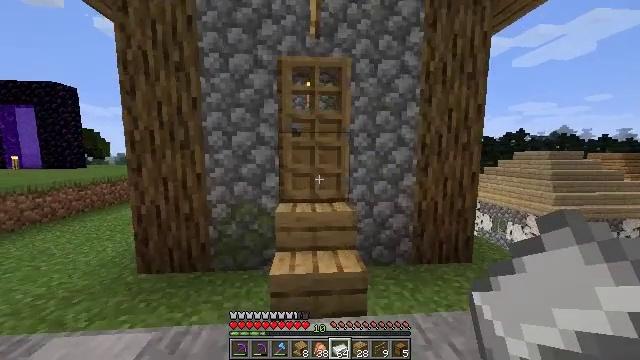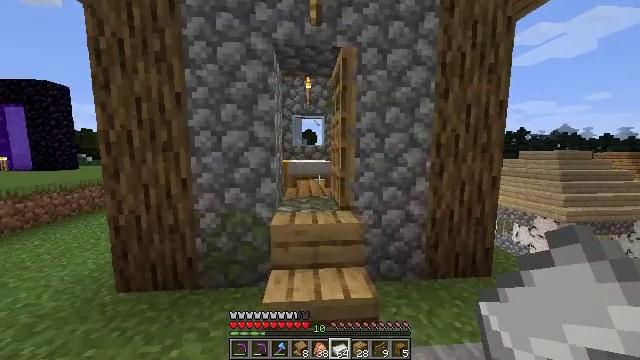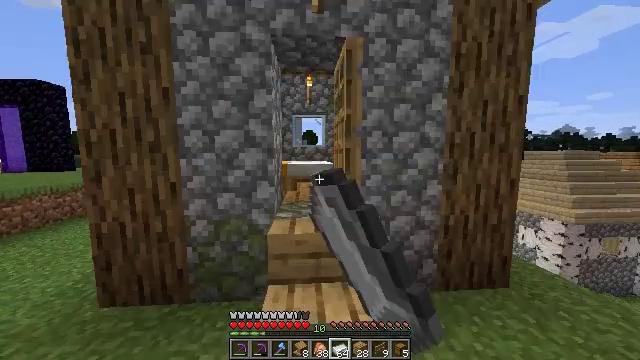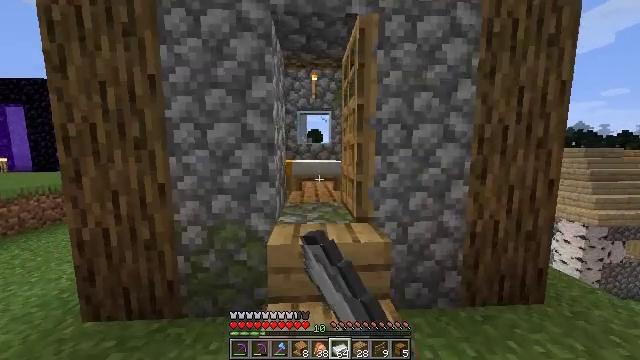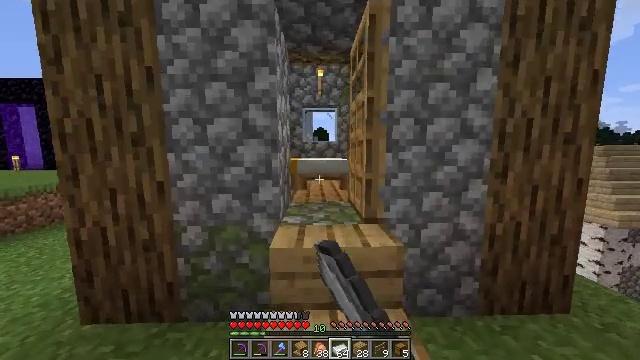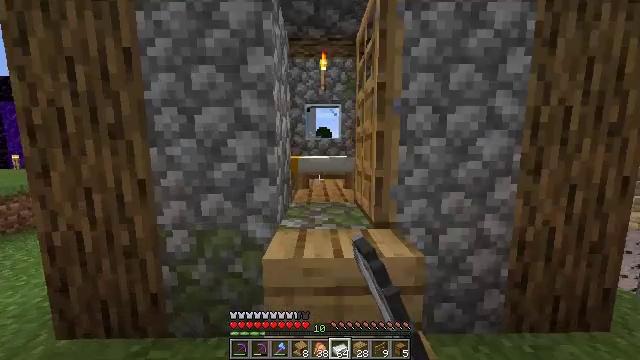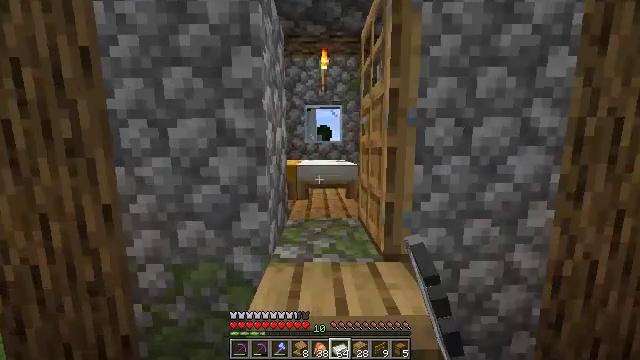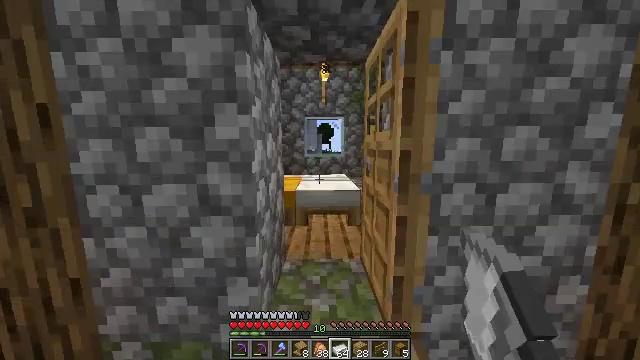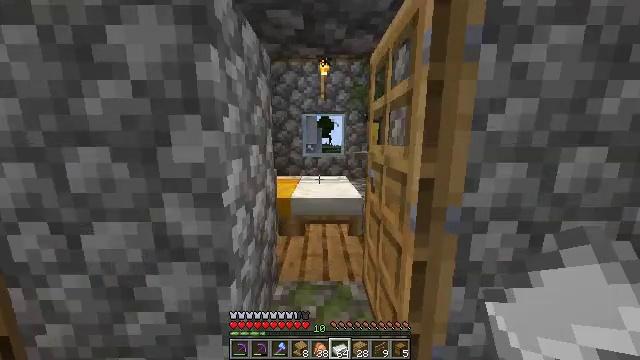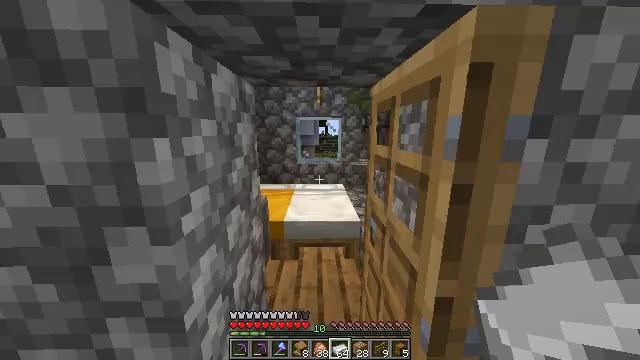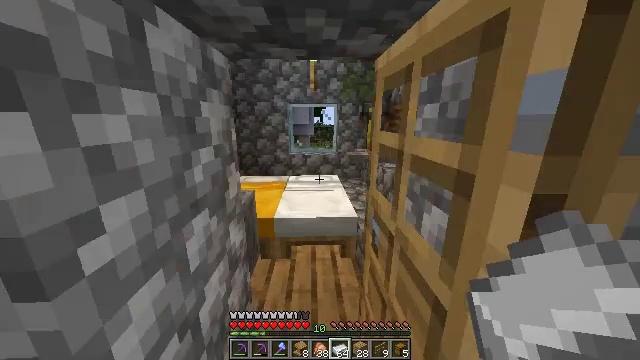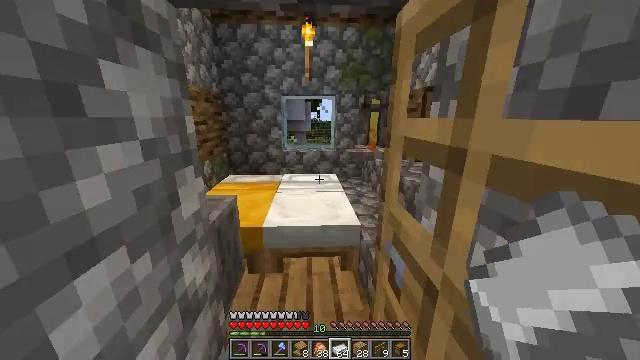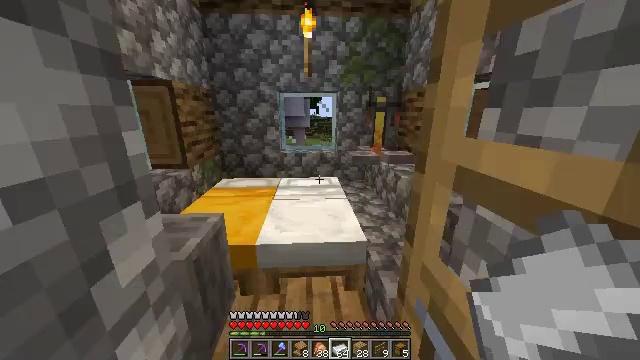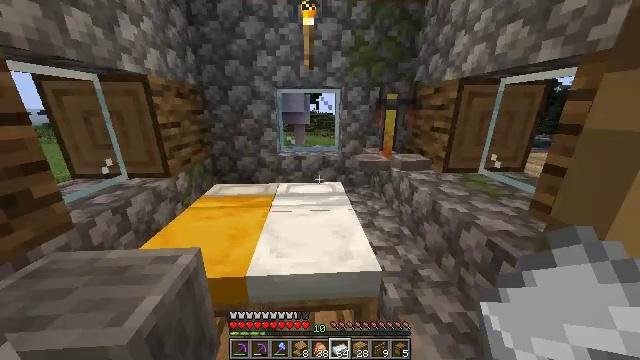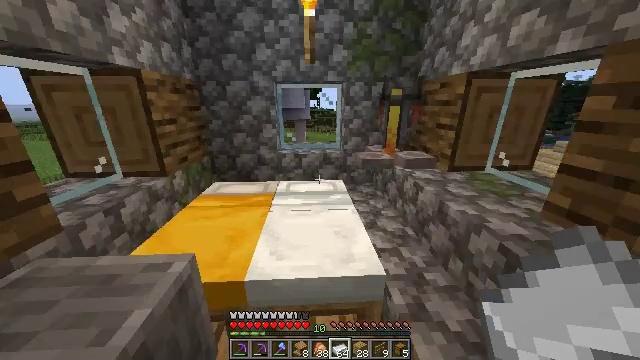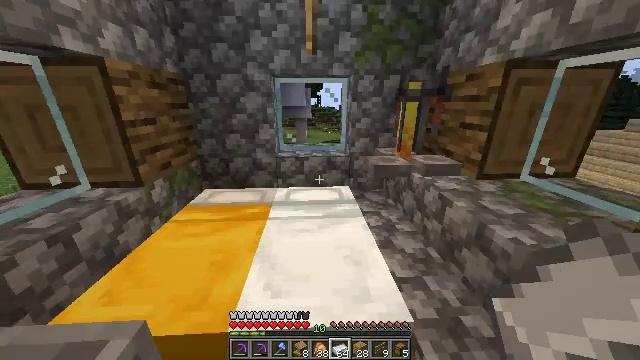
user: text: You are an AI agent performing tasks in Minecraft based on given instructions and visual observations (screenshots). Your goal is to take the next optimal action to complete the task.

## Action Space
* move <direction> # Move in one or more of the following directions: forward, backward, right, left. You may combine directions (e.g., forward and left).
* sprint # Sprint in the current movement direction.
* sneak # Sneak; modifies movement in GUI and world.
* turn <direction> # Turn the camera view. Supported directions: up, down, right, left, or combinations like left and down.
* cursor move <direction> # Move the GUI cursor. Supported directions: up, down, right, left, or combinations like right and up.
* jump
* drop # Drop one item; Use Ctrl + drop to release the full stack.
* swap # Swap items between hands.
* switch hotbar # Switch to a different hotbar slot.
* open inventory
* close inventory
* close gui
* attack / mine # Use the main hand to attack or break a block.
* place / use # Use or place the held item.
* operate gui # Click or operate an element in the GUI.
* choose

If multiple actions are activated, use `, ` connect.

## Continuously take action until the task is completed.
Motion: motion action
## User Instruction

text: Craft an emerald with the available materials.
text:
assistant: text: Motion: move forward, use / place
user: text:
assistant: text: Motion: move forward, use / place
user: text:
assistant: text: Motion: move forward, turn left, use / place
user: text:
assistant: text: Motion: move forward, turn left, use / place
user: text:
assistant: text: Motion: move forward
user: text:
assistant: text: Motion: move forward
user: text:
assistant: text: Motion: move forward
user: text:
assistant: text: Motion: move forward, turn down
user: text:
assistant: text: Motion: move forward, turn down
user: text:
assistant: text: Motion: move forward, turn right and down
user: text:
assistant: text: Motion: move forward, turn down
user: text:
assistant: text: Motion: move forward
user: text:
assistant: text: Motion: move forward
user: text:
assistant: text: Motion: move forward, turn down
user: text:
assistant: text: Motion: move forward
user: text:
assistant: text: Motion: no_op
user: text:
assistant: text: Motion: no_op
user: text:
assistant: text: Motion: no_op
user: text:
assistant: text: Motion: no_op
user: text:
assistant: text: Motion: turn right
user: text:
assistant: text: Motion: turn right
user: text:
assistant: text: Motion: turn right
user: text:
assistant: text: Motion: turn right
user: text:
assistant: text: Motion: turn right and up
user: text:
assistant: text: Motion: turn right and up
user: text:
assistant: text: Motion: turn right and up
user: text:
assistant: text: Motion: no_op
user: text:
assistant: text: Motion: no_op
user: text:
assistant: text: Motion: no_op
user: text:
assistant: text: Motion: no_op